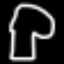
Label: mushroom